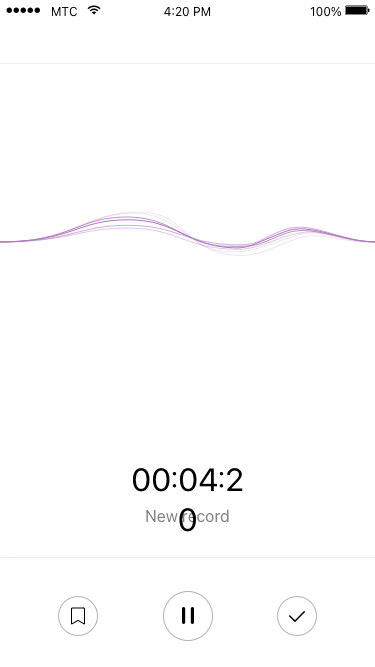
Text in this UI design:
New record
00:04:20